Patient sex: M
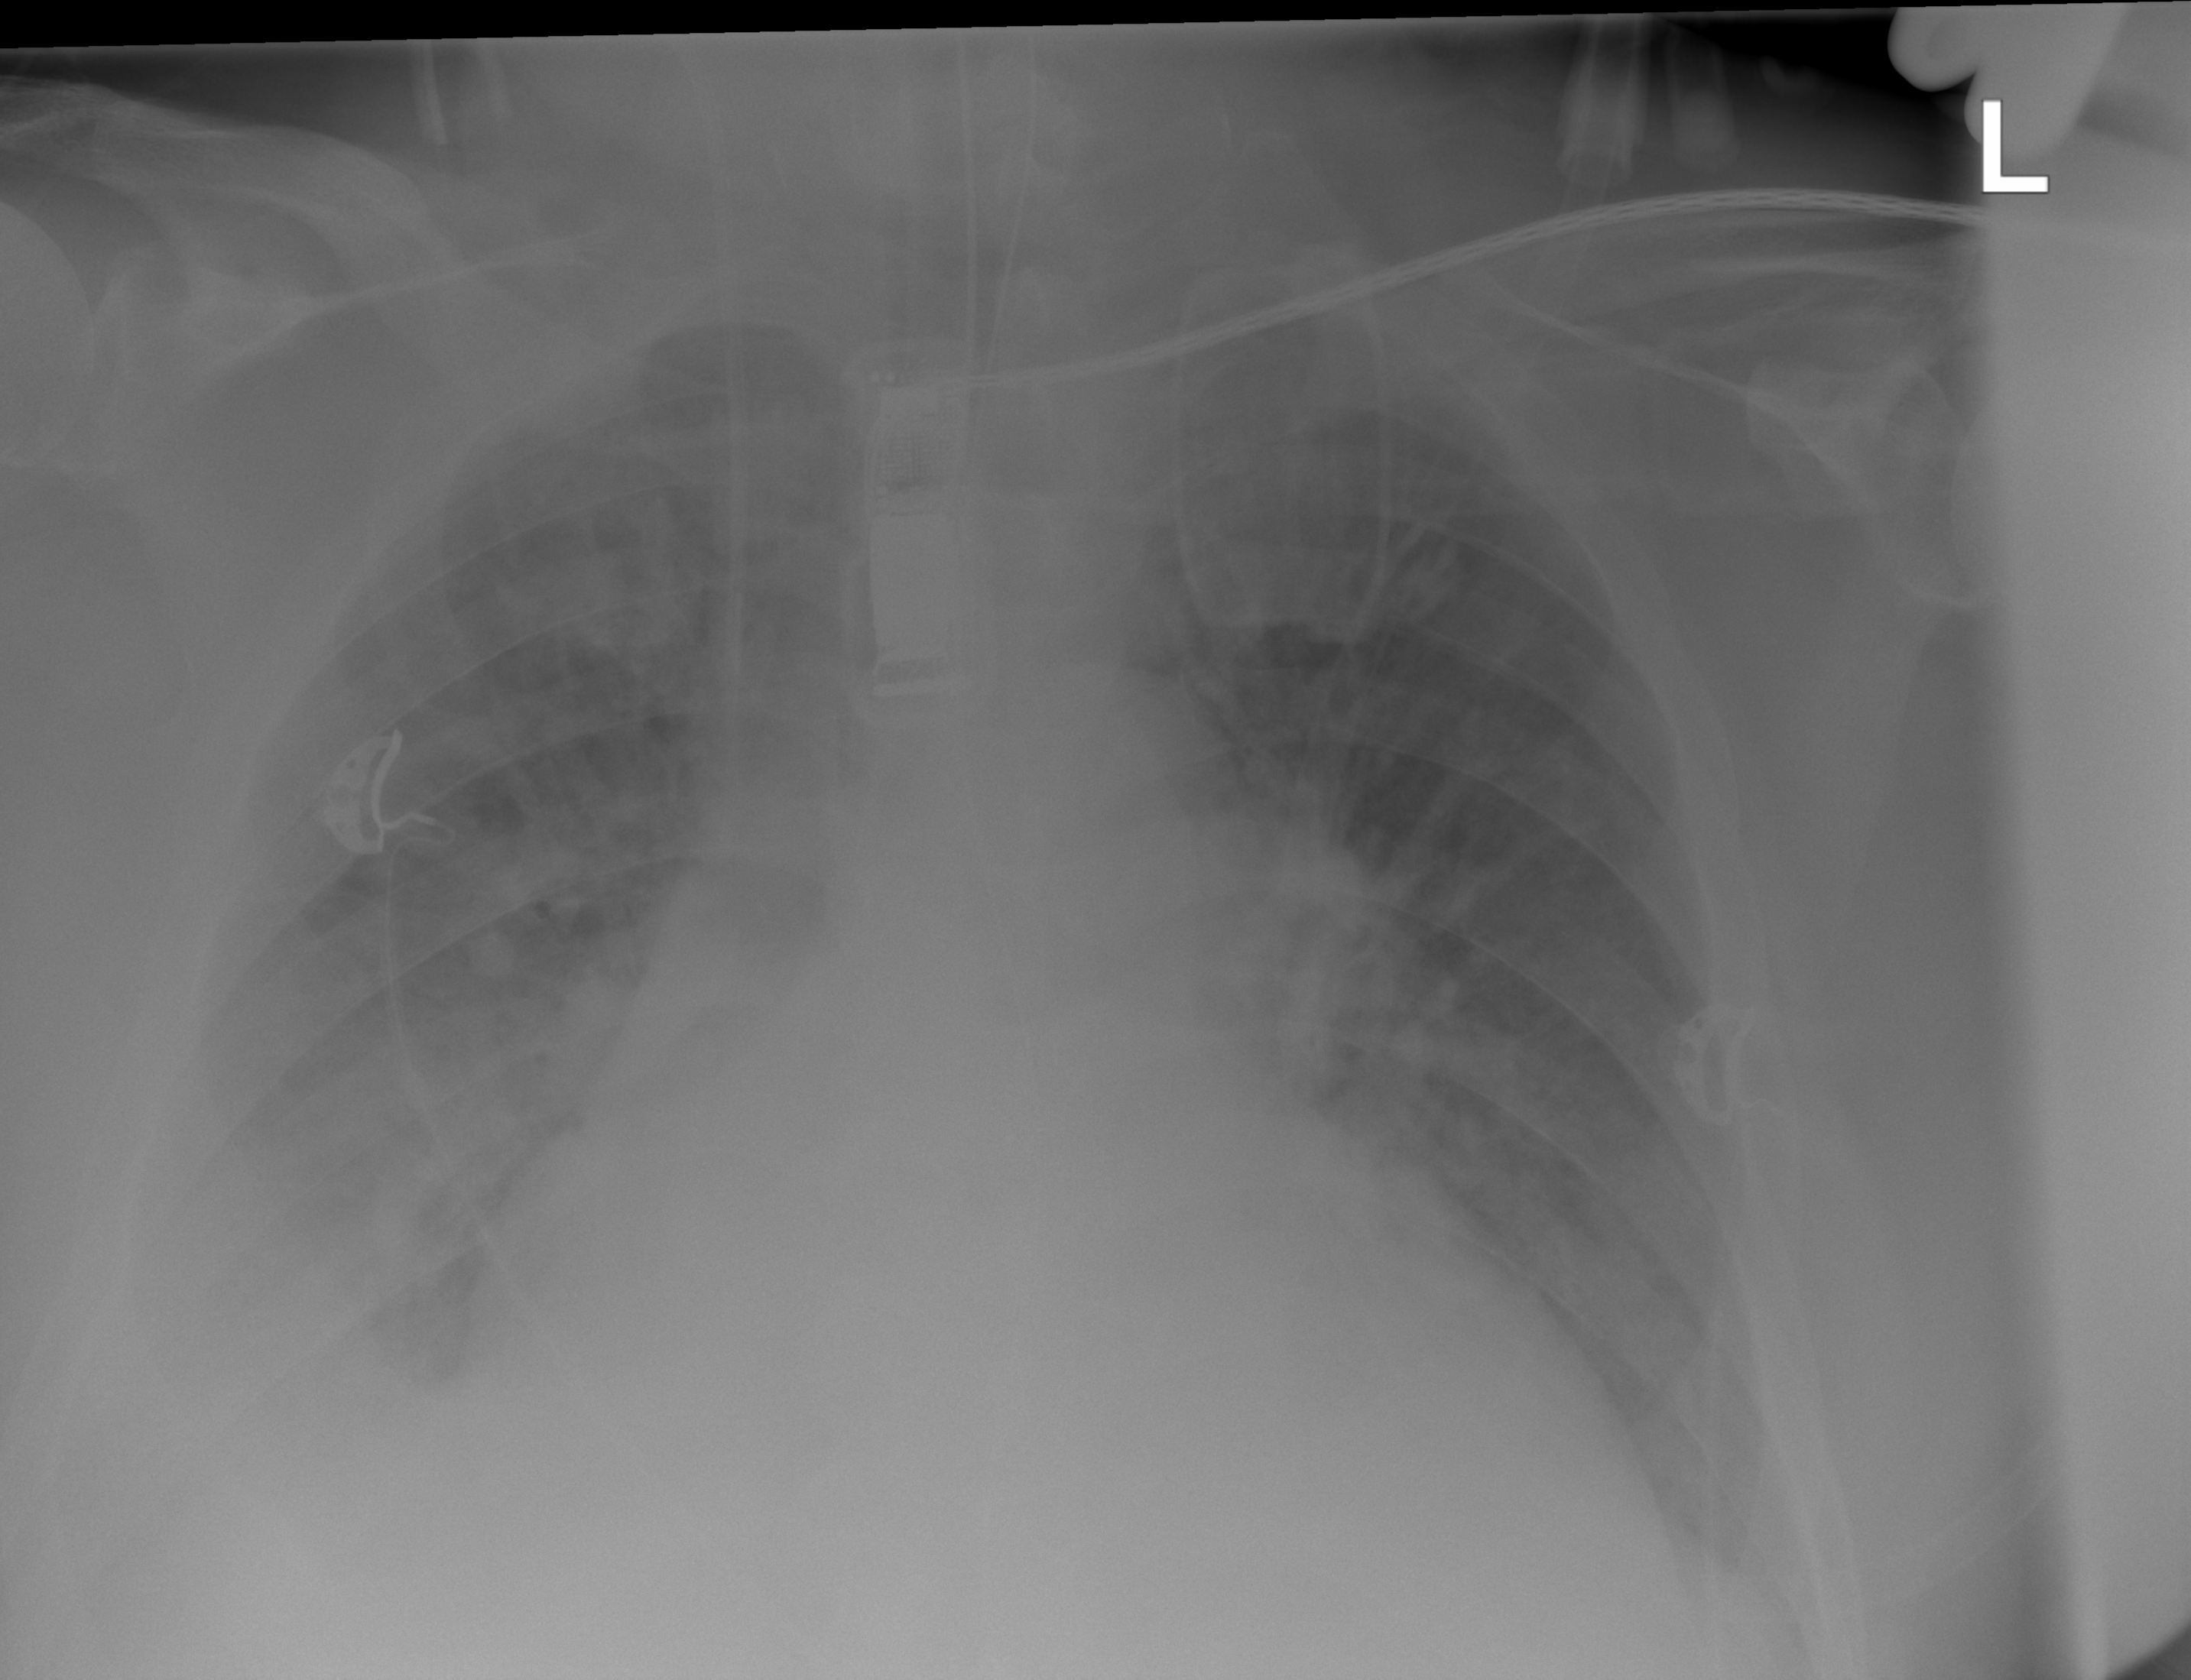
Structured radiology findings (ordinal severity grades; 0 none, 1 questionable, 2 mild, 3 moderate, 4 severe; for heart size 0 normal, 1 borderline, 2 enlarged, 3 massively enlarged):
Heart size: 2
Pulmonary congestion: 3
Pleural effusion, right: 2
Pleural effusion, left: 2
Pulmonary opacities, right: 3
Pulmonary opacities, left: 2
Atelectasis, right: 2
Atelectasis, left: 2